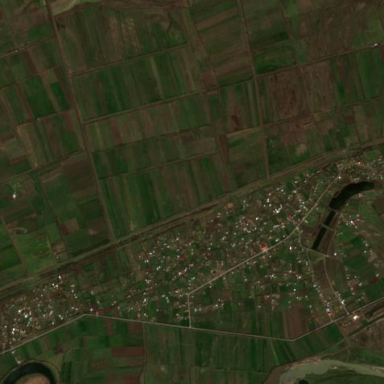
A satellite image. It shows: Residential area located in village.